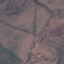
Land use / land cover: HerbaceousVegetation